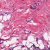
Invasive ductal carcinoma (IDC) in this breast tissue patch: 0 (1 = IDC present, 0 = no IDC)